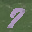
Label: 7